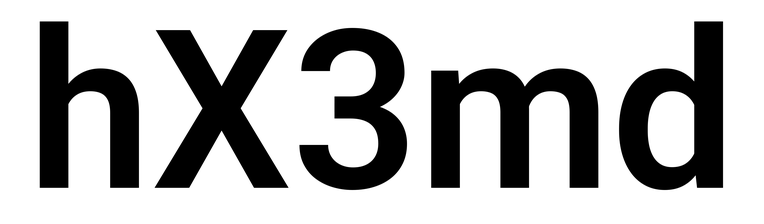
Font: Roboto_SemiBold